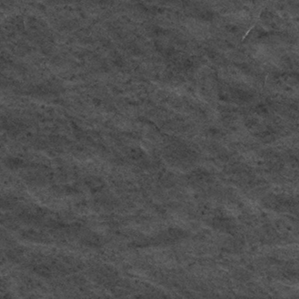
Label: frost